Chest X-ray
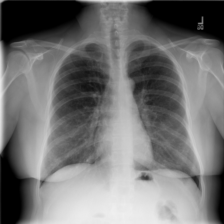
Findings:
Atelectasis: negative
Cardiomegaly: negative
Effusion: negative
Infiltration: negative
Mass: negative
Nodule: negative
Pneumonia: negative
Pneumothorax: positive
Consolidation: negative
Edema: negative
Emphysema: negative
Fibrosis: negative
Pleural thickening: negative
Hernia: negative